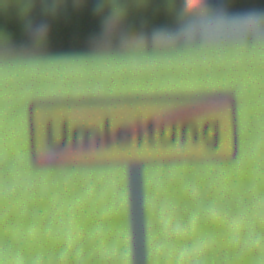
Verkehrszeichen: EndeDerUmleitungsankuendigung
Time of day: Midday
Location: Outdoor (Nature)
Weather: Clear
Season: Summer
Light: Natural